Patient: sex F, age 56
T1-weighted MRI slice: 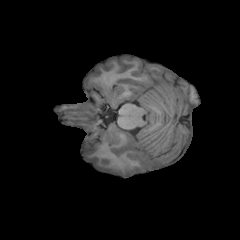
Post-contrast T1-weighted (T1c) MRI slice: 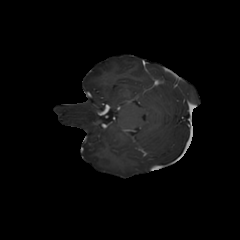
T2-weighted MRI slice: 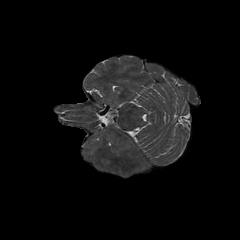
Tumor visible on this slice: no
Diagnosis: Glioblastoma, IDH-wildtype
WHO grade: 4